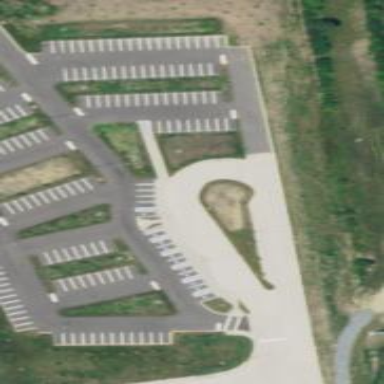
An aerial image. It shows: Parking space.